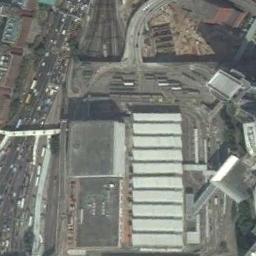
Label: railway_station